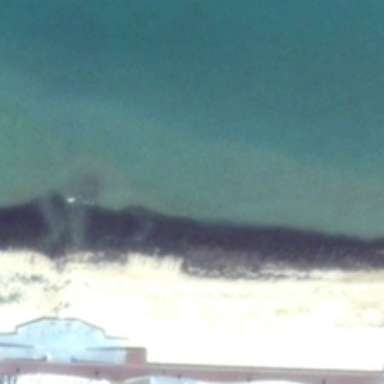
Yellow beach is near a piece of green ocean .